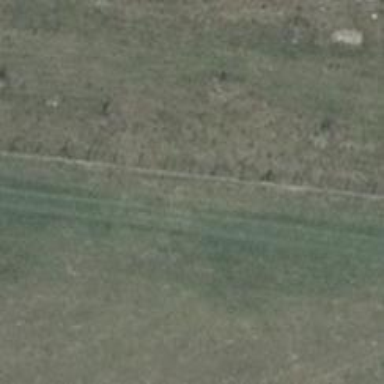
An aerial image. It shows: Track with ground surface of grade 4.